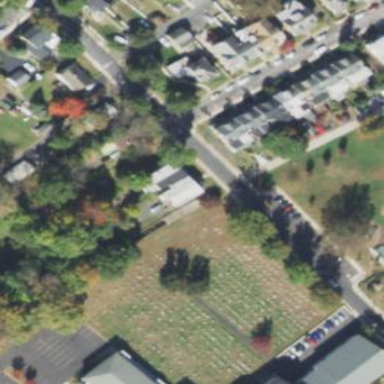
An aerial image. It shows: Cemetery.